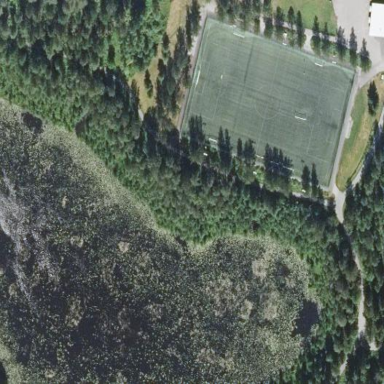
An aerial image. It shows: Artificial turf soccer pitch for leisure land.